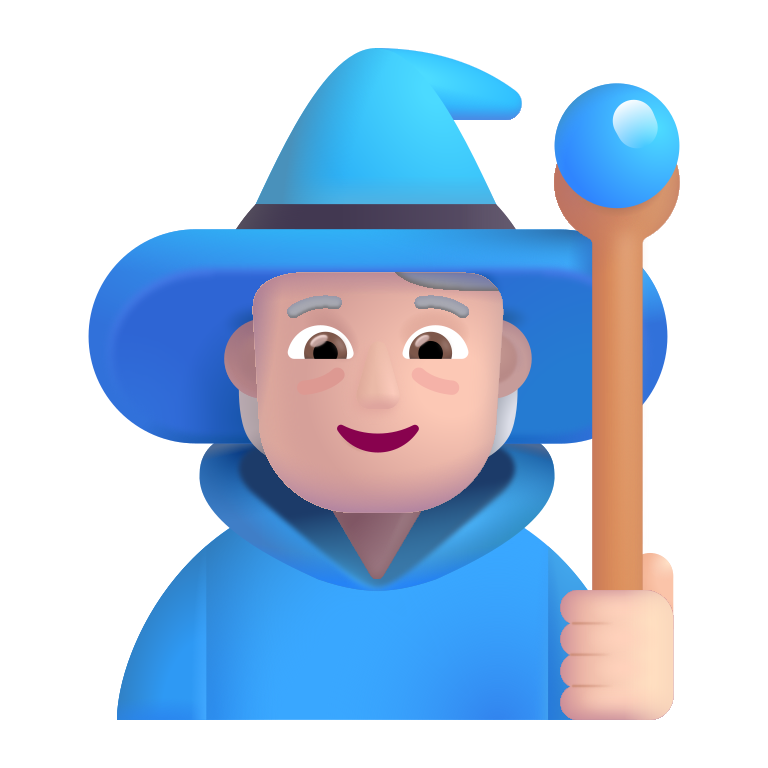
person mage color light